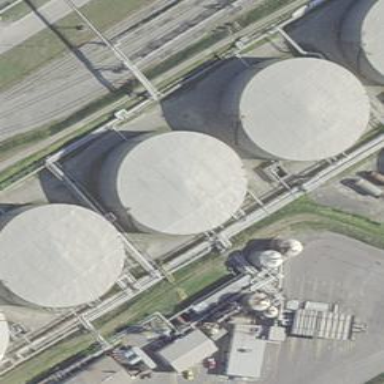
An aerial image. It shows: Storage tank building.